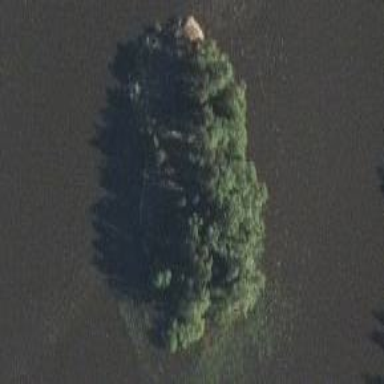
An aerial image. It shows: Forested islet.